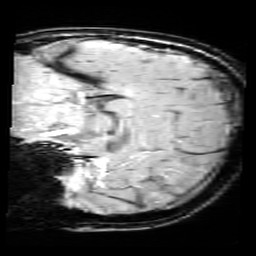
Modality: SWI
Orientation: sagittal
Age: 11
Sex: male
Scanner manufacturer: siemens
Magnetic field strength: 3 T
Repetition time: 0.027 s
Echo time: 0.02 s